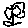
Label: flower